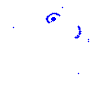
Particle: pion